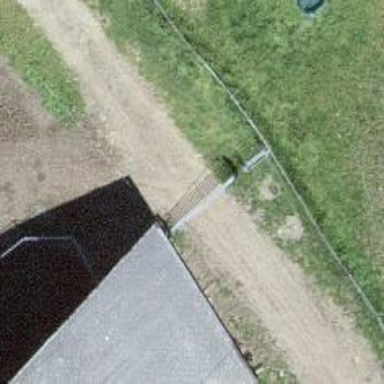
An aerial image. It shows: Gate.